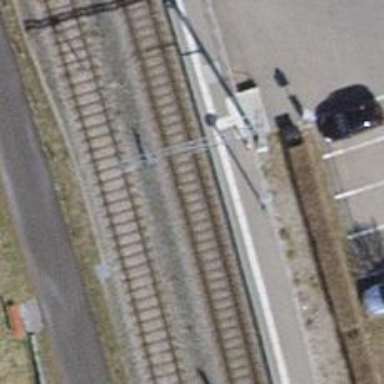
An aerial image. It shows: Single railway track with electrification through contact line.